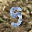
Label: 5